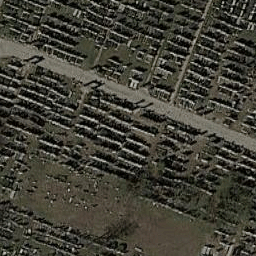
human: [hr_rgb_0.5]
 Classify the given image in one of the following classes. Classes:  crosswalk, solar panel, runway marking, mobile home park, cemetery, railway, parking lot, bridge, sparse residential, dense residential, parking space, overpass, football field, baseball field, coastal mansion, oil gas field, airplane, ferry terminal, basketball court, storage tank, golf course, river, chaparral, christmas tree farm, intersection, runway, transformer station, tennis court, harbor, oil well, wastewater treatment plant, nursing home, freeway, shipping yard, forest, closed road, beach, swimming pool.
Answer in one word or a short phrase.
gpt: cemetery